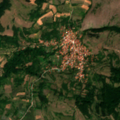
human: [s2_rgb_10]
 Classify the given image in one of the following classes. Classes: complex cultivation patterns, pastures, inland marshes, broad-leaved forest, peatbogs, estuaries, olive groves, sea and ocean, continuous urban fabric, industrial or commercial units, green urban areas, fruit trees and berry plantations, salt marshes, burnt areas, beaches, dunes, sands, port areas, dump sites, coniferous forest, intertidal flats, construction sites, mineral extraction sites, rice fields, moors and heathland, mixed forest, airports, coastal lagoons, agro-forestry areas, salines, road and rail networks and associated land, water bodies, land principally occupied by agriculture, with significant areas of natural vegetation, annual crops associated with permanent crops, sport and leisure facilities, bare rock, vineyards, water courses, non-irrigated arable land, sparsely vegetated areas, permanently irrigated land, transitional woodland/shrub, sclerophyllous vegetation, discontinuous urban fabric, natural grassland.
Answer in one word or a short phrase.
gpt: pastures, complex cultivation patterns, land principally occupied by agriculture, with significant areas of natural vegetation, broad-leaved forest, natural grassland